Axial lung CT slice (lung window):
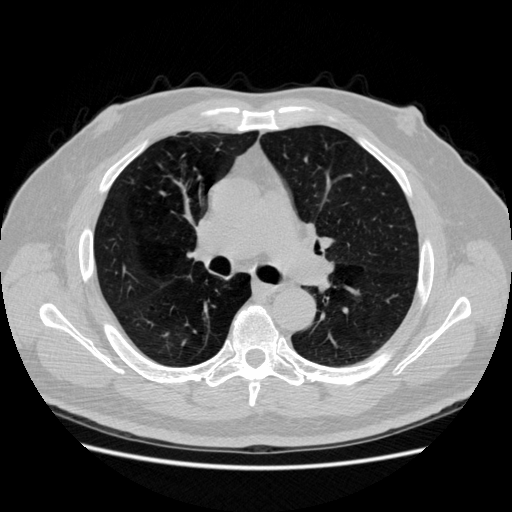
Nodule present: no